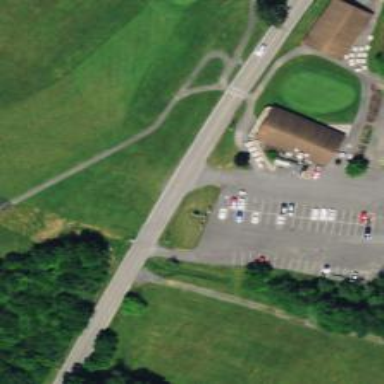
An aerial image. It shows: Path for both roads and golfers.